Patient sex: F
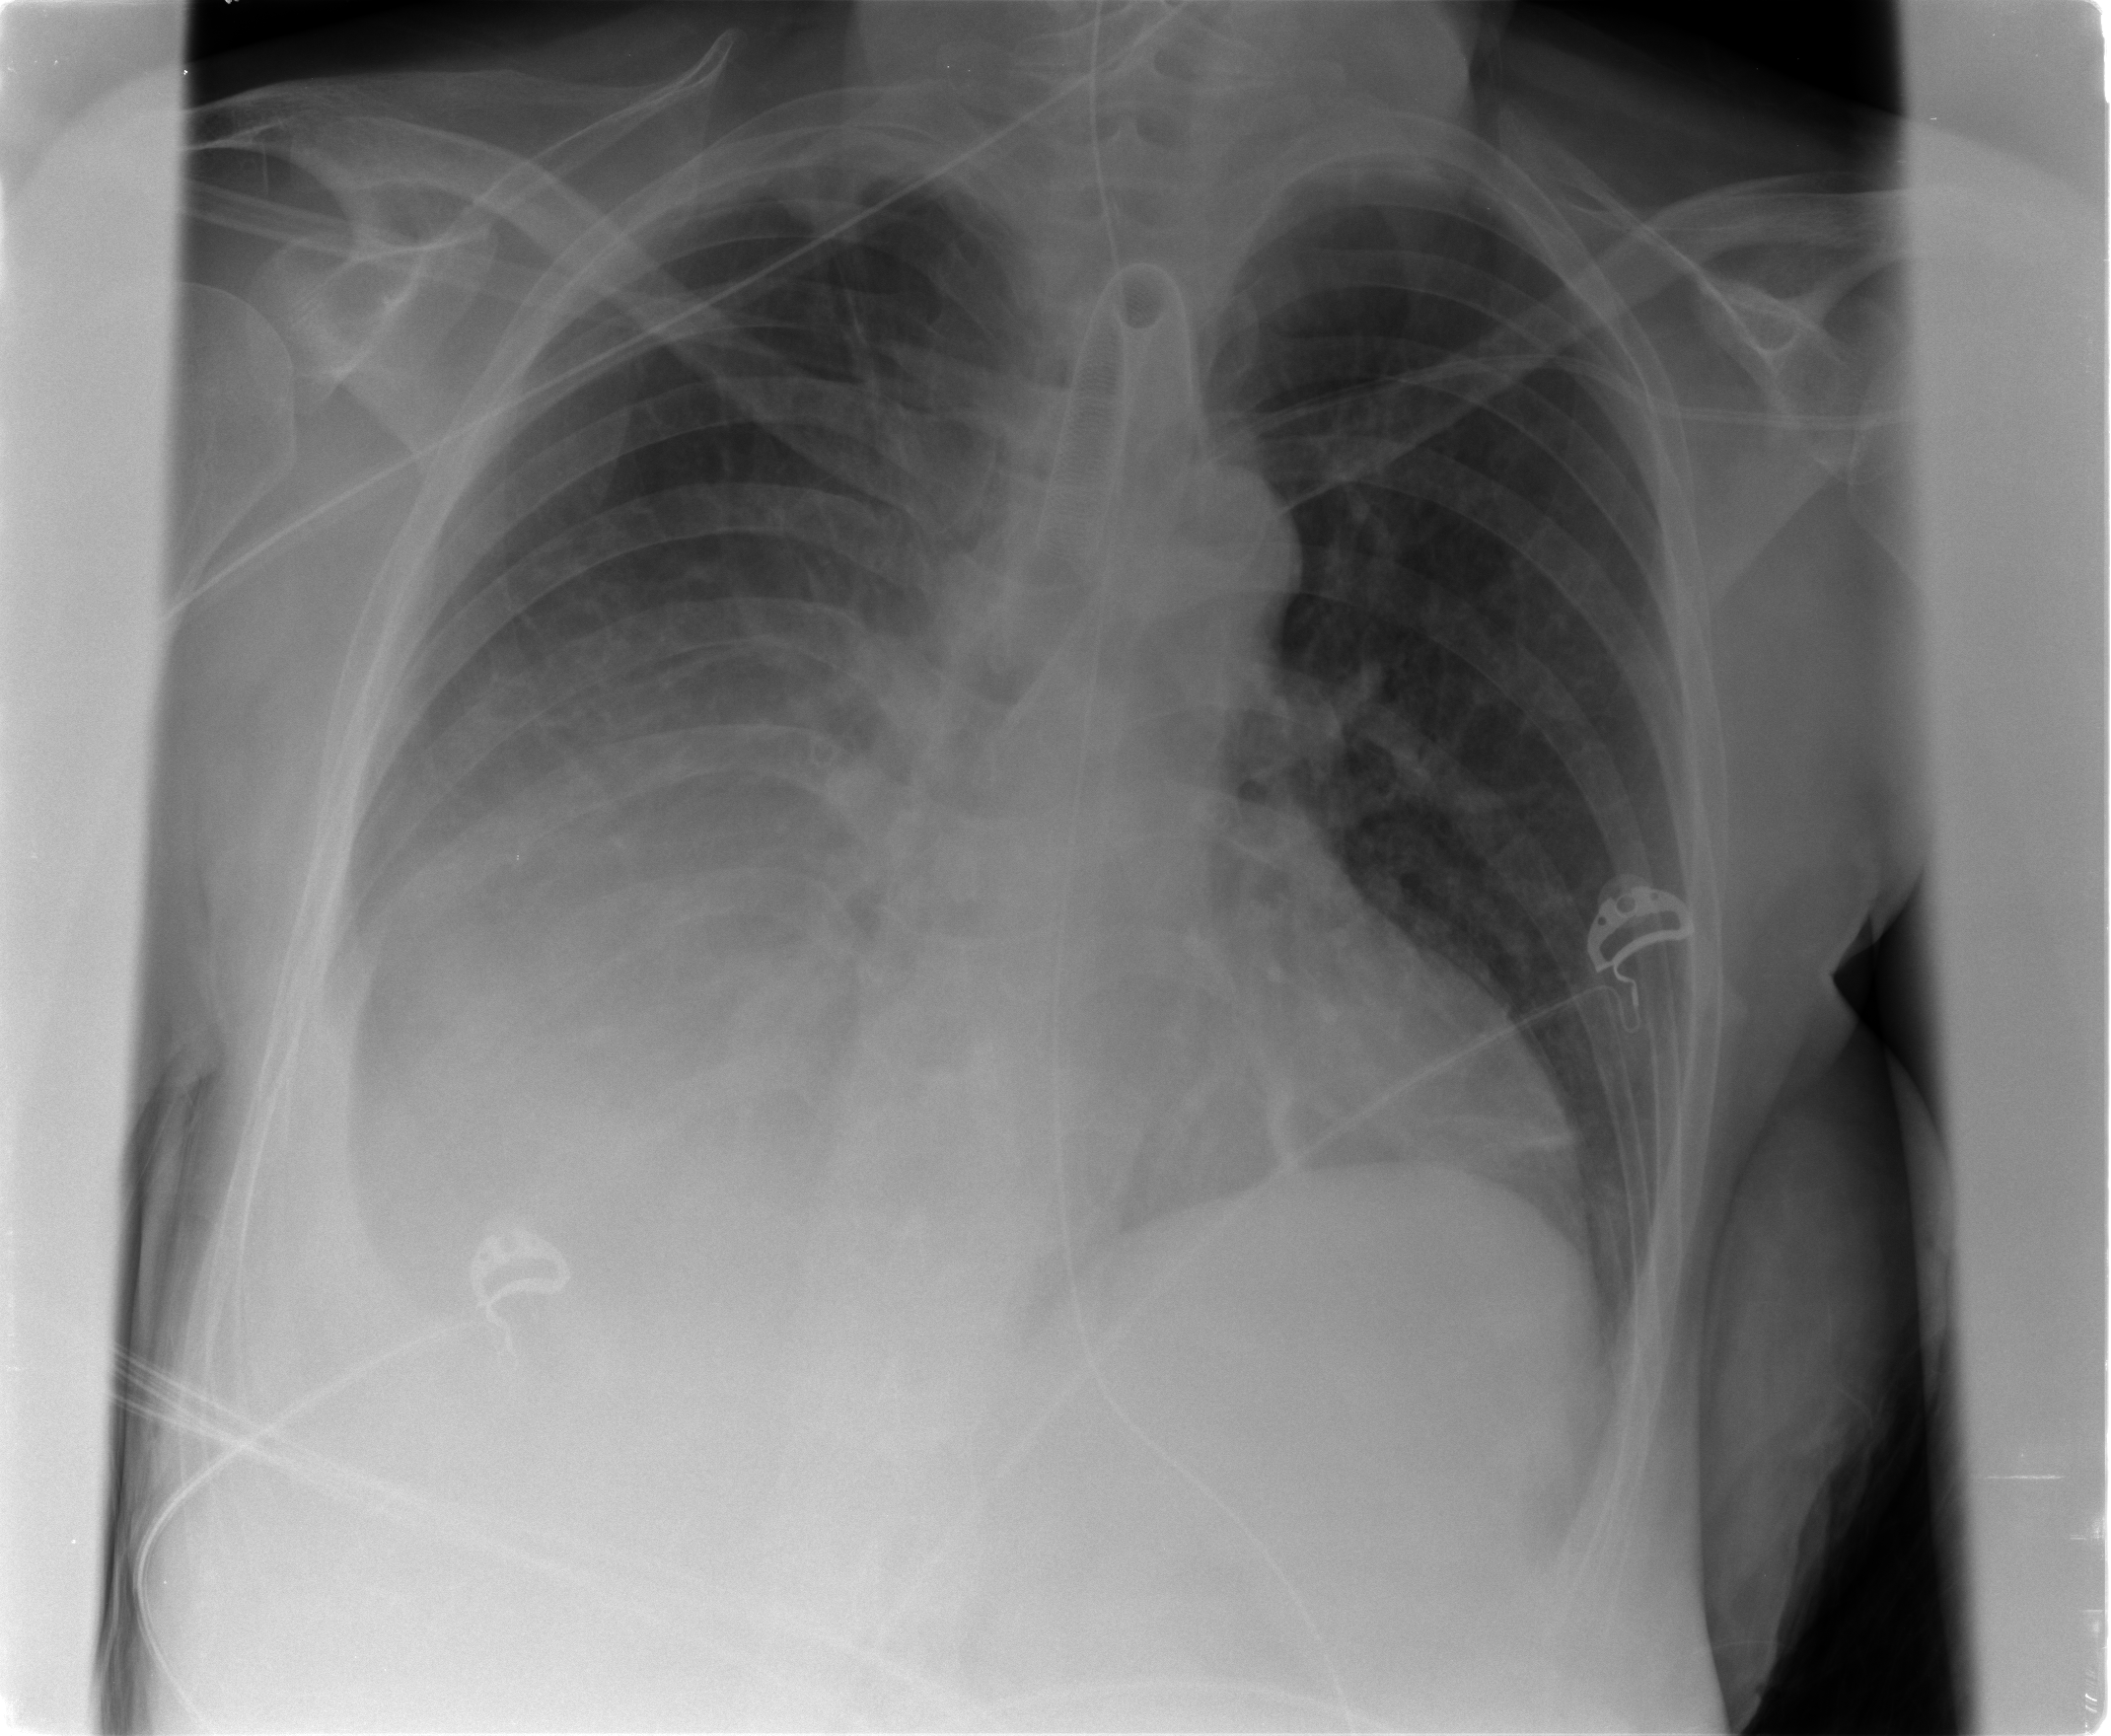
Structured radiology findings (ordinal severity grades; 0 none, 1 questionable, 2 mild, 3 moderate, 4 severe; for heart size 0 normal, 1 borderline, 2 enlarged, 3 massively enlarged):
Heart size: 0
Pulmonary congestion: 2
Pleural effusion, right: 3
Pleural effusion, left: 0
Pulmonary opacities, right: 0
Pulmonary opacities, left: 0
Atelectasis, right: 3
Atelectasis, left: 0